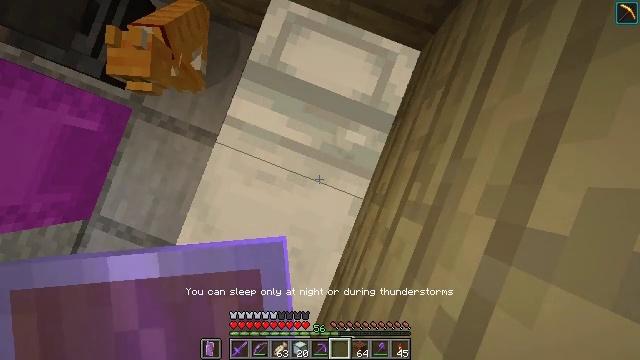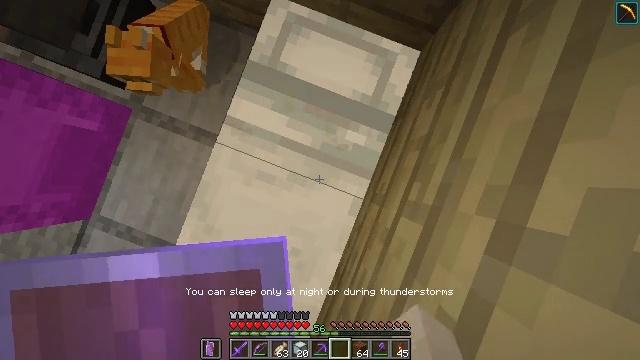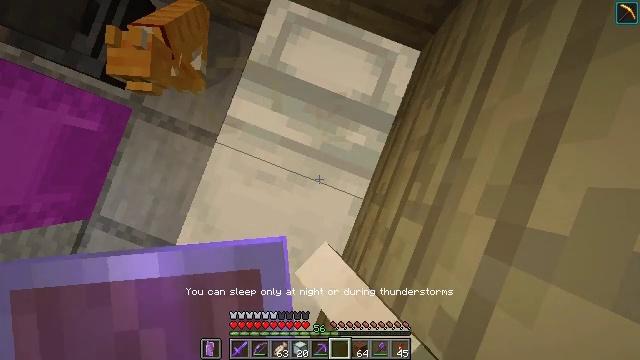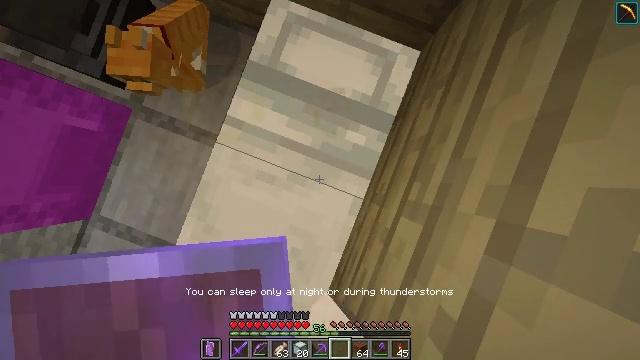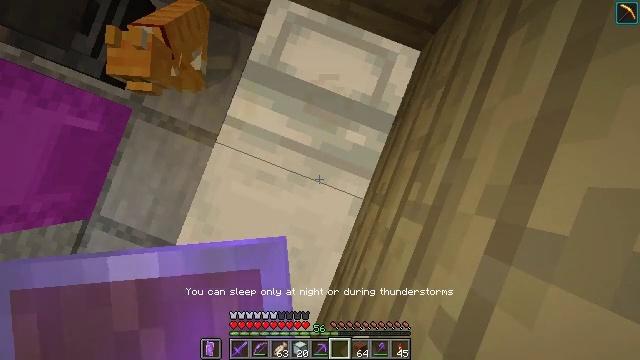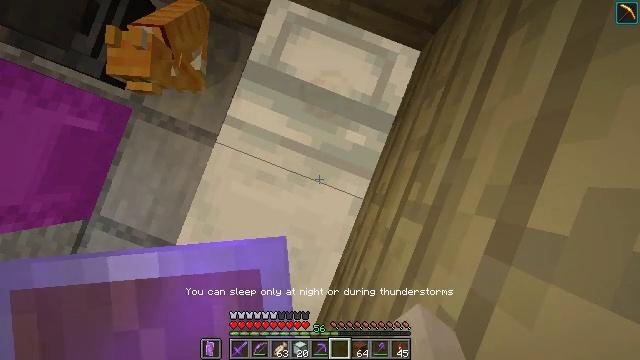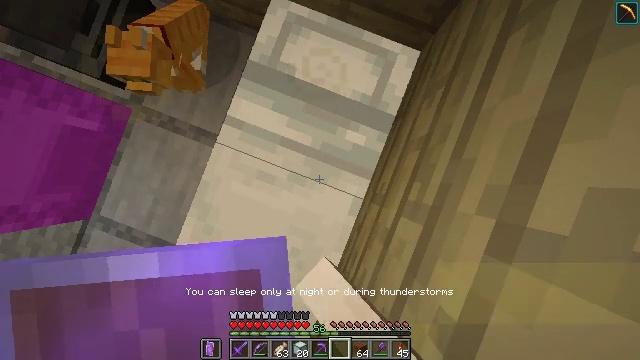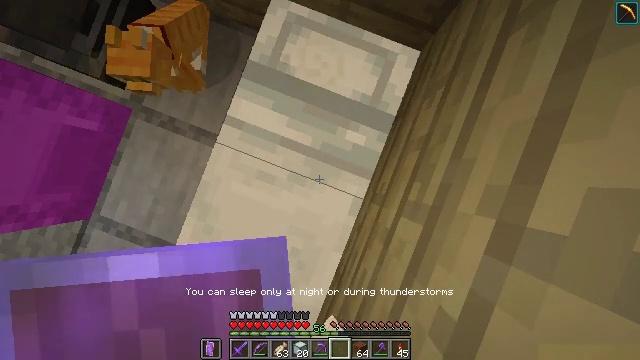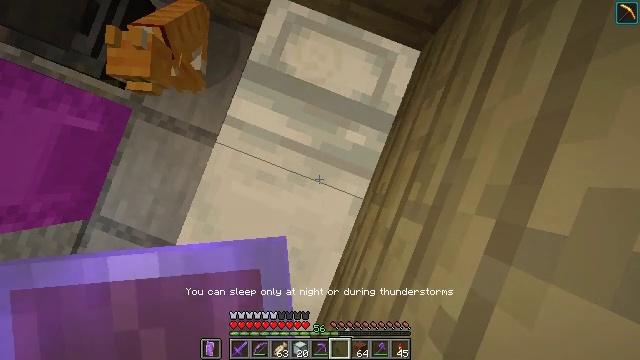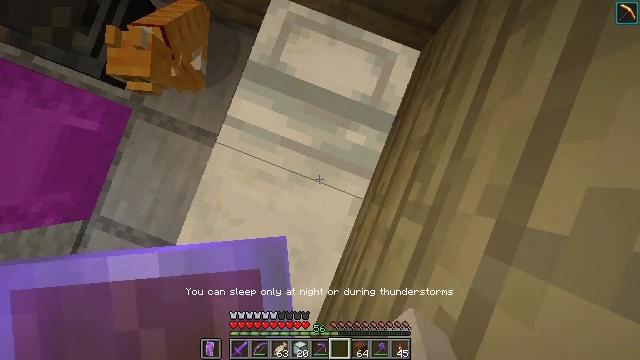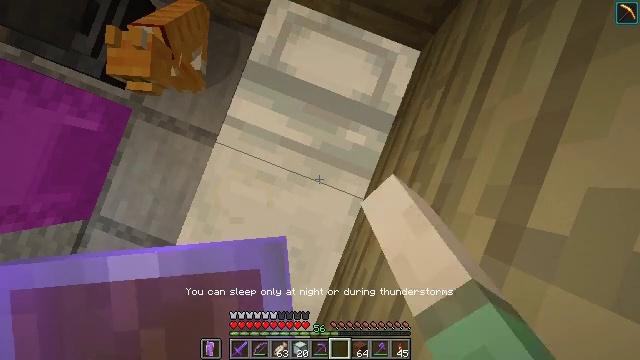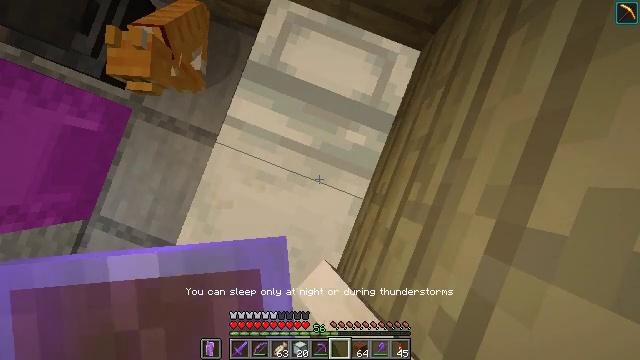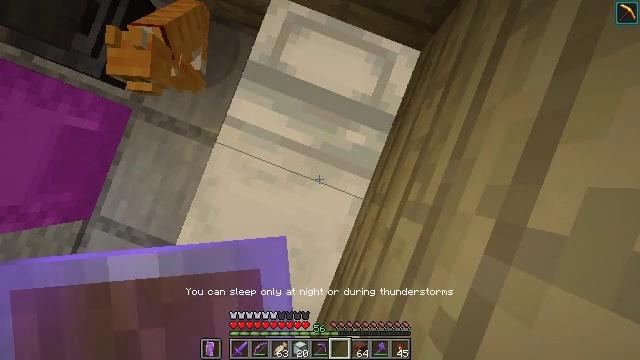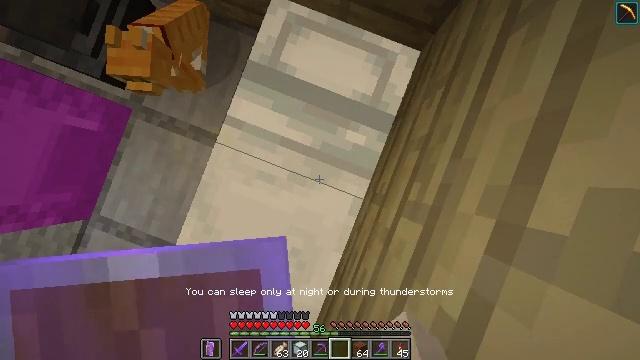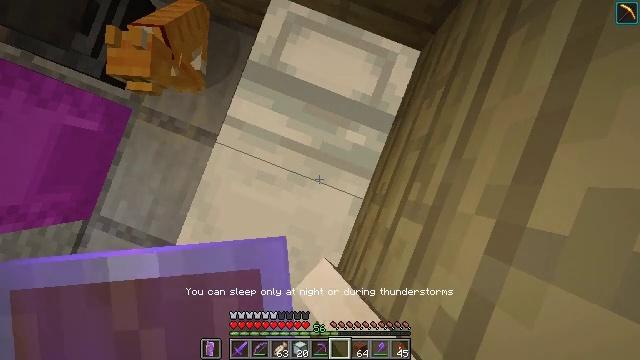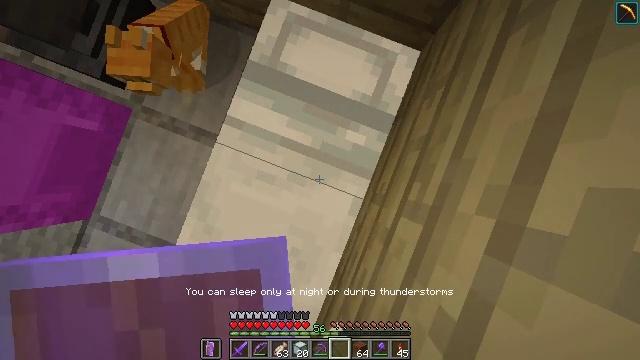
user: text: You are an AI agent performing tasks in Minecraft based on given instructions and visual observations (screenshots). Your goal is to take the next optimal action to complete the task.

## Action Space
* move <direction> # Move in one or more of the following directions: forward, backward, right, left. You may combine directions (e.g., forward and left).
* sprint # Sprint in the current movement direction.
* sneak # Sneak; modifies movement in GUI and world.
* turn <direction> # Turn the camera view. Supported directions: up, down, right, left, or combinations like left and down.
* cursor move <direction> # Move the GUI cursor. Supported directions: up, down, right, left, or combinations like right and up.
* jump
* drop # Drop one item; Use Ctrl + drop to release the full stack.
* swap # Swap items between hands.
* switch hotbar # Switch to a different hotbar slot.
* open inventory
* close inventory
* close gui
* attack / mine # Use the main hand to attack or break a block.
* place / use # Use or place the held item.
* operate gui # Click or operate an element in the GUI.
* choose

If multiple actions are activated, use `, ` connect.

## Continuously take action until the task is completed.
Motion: motion action
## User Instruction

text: Combine brown wool in the crafting table for a brown carpet.
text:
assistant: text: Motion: use / place
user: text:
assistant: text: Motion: use / place
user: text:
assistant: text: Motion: use / place
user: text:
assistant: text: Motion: use / place
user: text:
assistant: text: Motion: use / place
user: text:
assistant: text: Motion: use / place
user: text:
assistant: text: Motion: use / place
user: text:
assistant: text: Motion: use / place
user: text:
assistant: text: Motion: use / place
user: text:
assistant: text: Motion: use / place
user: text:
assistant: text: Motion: use / place
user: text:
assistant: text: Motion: use / place
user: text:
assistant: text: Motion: use / place
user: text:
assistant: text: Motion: use / place
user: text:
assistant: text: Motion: use / place
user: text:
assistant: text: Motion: use / place
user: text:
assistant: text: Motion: use / place
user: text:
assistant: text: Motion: use / place
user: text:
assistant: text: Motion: use / place
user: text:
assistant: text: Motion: use / place
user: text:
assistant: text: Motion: use / place
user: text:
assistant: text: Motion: use / place
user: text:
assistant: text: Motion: use / place
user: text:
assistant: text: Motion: use / place
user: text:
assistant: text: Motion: use / place
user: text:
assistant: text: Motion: use / place
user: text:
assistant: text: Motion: use / place
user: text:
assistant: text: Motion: use / place
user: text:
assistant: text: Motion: use / place
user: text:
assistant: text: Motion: use / place